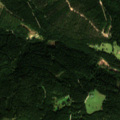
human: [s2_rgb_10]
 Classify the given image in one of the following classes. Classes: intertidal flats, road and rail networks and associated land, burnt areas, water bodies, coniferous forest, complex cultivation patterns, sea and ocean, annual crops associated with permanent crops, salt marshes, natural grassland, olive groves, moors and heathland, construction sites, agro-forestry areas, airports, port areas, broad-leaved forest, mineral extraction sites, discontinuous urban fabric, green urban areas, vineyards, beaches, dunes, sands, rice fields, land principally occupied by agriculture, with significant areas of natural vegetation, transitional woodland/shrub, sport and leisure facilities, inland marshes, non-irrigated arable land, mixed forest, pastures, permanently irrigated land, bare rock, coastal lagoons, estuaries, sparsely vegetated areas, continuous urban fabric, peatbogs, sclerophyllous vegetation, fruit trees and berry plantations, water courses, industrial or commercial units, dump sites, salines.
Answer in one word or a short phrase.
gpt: coniferous forest